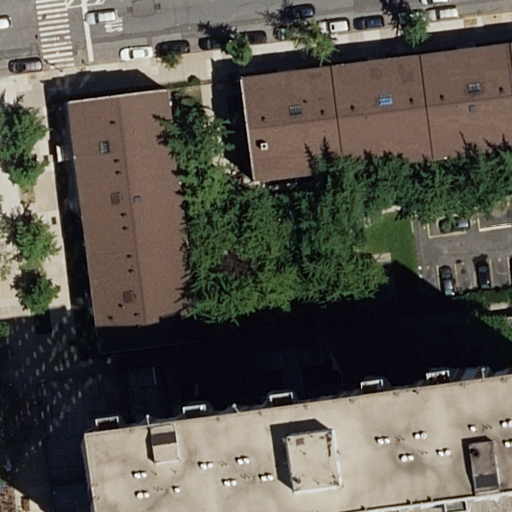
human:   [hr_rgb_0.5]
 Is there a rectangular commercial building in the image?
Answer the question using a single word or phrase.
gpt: no

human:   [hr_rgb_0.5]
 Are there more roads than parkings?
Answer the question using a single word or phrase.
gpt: yes

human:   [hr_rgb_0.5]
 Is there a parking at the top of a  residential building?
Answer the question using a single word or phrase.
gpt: no

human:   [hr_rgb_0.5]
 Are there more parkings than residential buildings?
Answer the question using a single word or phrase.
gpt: no

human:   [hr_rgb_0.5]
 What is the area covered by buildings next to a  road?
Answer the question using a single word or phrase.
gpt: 3935m2

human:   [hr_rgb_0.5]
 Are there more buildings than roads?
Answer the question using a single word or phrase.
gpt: yes

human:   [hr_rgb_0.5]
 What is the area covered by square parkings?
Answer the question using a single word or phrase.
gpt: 0m2

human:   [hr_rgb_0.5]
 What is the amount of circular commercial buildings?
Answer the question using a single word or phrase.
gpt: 0

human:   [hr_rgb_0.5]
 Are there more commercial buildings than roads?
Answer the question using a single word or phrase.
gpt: no

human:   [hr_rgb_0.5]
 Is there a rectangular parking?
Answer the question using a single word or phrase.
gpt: yes

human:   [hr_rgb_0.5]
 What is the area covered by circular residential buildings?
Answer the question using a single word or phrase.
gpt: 0m2

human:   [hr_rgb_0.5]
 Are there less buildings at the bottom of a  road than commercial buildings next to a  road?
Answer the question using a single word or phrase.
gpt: no

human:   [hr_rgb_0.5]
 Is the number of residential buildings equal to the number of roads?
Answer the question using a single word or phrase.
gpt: no

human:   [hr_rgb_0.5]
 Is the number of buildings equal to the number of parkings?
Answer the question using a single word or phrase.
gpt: no

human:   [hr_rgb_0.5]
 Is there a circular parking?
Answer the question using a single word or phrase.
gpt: no

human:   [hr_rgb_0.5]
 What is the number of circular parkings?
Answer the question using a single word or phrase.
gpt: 0

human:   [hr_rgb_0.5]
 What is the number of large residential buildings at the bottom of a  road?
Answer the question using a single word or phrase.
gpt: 1

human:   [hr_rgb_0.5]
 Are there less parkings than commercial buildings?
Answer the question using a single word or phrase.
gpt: no

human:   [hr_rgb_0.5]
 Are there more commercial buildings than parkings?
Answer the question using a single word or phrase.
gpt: no

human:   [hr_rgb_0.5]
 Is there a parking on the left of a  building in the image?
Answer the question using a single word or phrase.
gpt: yes

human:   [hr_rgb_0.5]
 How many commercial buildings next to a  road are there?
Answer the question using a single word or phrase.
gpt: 0

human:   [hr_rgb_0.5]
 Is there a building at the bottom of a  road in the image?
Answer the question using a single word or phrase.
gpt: yes

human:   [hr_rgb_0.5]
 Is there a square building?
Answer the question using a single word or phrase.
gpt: no

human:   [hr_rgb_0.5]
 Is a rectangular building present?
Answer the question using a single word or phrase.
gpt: yes

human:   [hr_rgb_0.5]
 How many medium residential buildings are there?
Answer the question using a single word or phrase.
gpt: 6

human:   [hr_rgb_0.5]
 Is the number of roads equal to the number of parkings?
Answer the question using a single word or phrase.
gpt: no

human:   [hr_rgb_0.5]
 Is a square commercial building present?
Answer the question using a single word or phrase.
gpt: no

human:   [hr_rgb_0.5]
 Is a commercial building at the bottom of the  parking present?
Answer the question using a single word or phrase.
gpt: no

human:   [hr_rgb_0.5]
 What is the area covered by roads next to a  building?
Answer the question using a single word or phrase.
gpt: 0m2

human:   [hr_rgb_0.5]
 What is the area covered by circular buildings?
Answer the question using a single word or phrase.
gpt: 0m2

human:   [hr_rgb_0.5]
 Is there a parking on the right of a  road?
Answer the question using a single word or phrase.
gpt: yes

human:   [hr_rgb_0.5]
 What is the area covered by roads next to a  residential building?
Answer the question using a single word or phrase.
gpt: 0m2

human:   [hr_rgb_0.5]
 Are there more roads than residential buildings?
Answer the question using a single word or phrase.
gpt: no

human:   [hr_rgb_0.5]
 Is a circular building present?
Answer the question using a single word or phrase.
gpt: no

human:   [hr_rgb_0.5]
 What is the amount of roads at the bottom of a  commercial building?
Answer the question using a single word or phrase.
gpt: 0

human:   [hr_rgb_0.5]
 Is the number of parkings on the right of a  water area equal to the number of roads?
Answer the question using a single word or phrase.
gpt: no